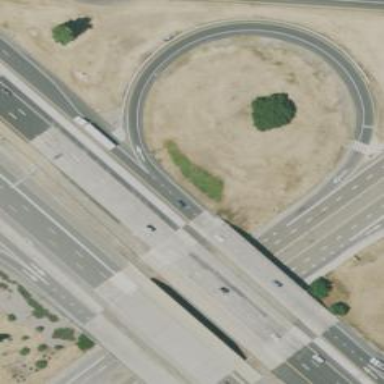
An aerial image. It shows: Motorway junction.